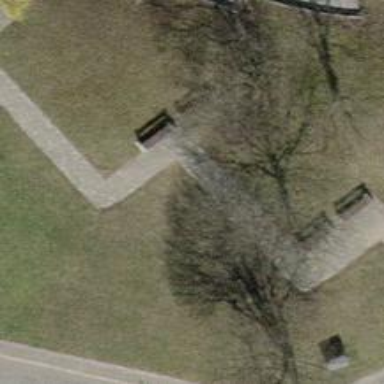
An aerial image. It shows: Brown bench.